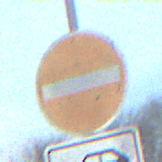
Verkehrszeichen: VerbotDerEinfahrt
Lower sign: MehrspurigeFahrzeugeFrei1
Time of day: SunriseSunset
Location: Outdoor (RoadRail)
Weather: PartlyCloudy
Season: NotSpecified
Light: Natural